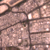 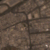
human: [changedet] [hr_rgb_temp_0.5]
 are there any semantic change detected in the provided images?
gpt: No change occurred.